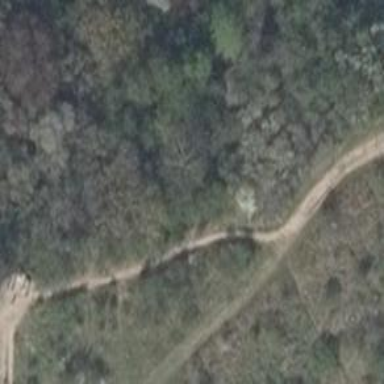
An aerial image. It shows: Dirt path.